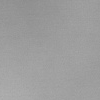
Atmospheric dust classification: dusty